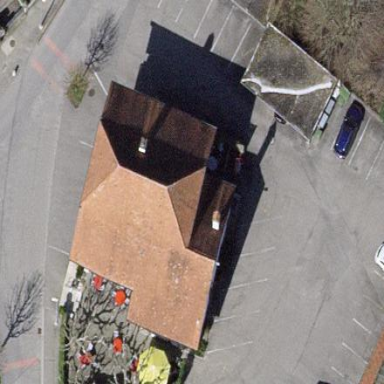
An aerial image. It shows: Building that houses restaurant.